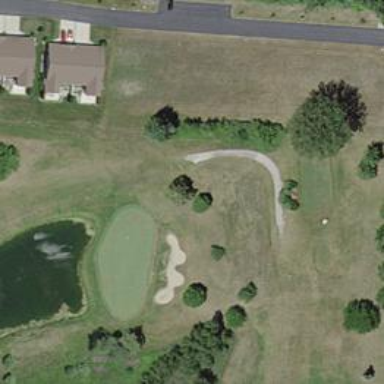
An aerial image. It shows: Service road designated as golf cart path.